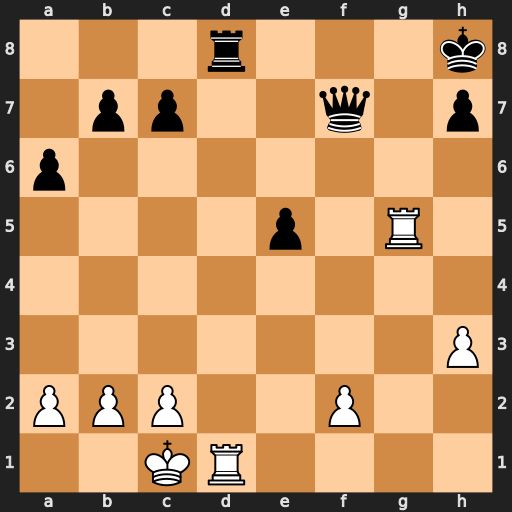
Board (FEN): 3r3k/1pp2q1p/p7/4p1R1/8/7P/PPP2P2/2KR4
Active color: w
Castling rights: -
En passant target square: -
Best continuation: Rxd8+ Qg8 Rgxg8#